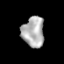
Tissue: prostate
Cell type: T cells
Senescence score: 0.304
Nuclear area (px): 662
Mean DAPI intensity: 175.319